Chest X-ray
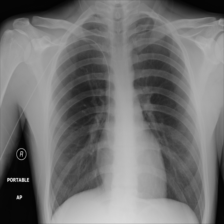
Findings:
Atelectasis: negative
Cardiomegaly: negative
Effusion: negative
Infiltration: negative
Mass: negative
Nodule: negative
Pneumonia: negative
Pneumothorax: negative
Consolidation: negative
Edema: negative
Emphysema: negative
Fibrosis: negative
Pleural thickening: negative
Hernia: negative